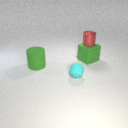
large green rubber cylinder to the left of large green rubber cube